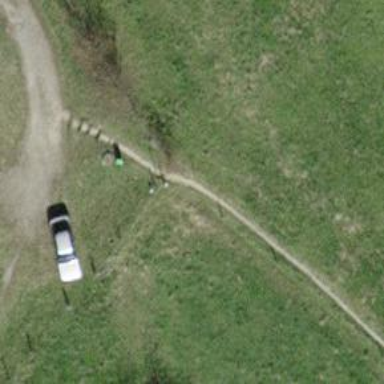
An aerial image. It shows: Road with steps.